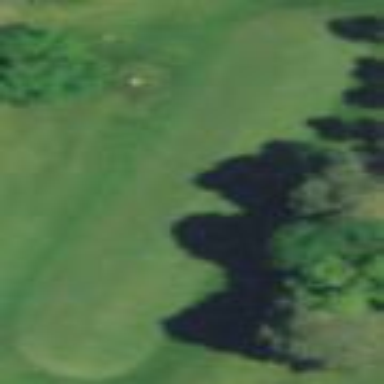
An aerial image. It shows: Grassy area designated as golf fairway.